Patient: sex M, age 42
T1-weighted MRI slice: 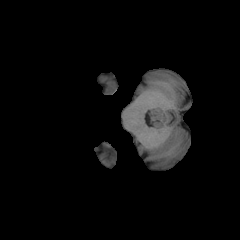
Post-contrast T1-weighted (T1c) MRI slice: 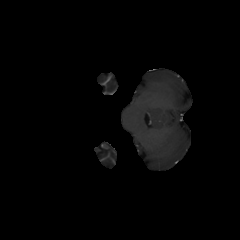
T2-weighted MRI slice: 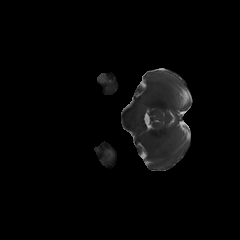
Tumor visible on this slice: yes
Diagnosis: Astrocytoma, IDH-mutant
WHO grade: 2